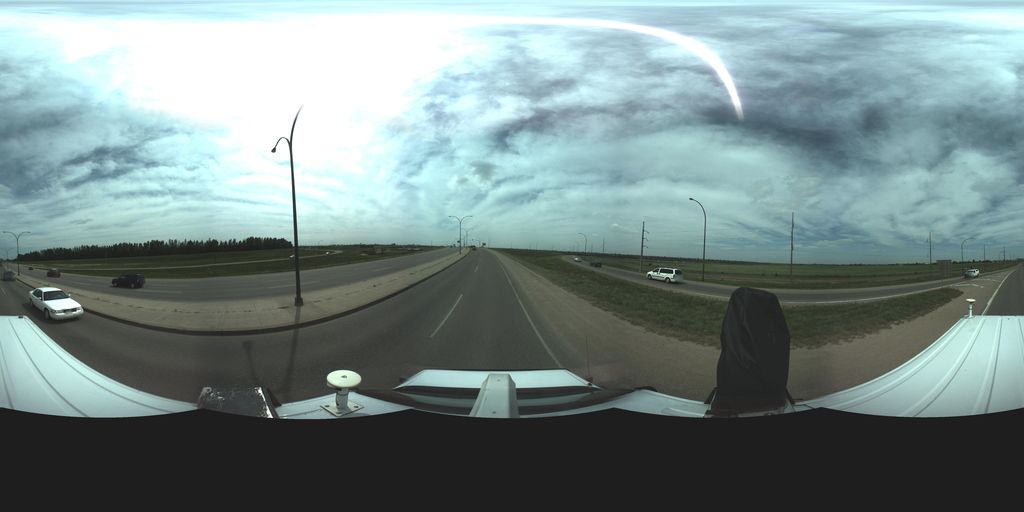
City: saskatoon